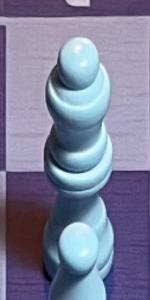
Label: Queen_White